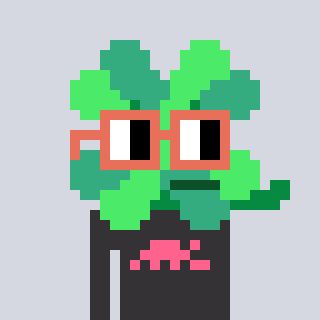
a pixel art character with square orange glasses, a clover-shaped head and a grayscale-colored body on a cool background